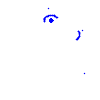
Particle: kaon